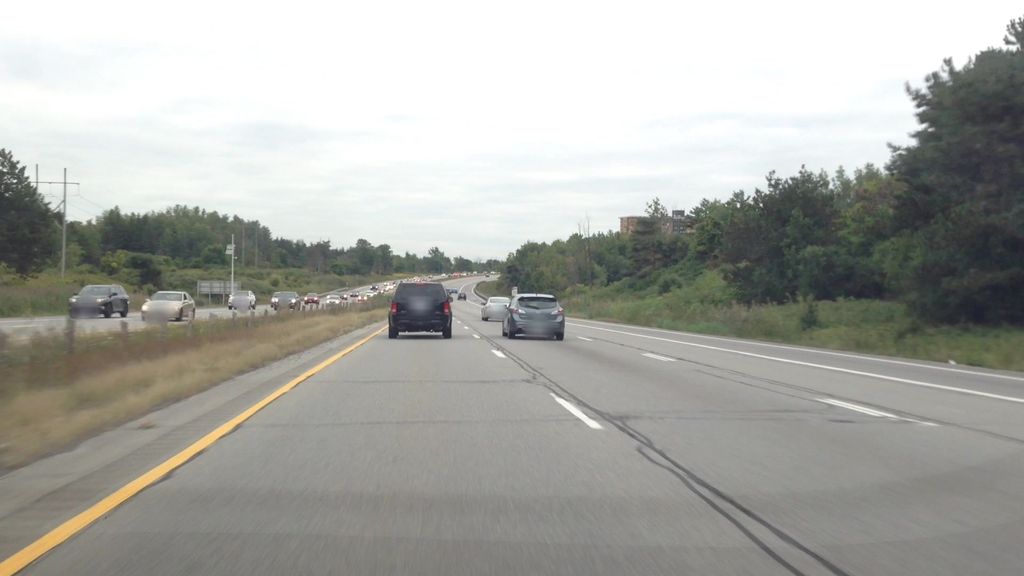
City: ottawa-gatineau